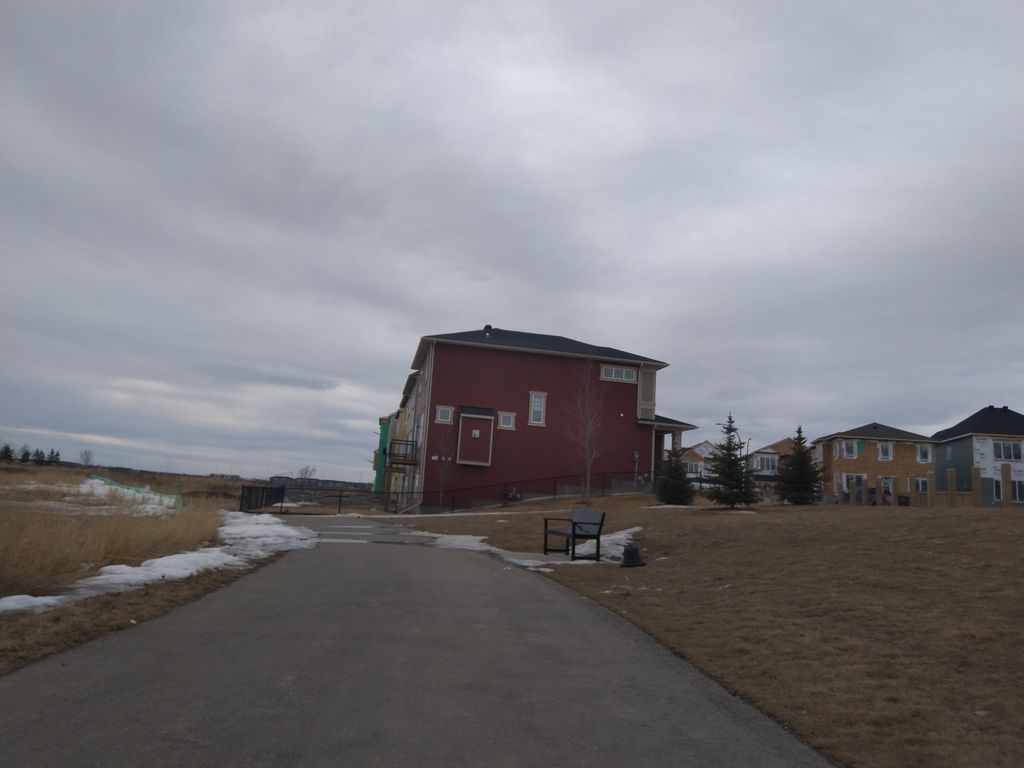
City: calgary